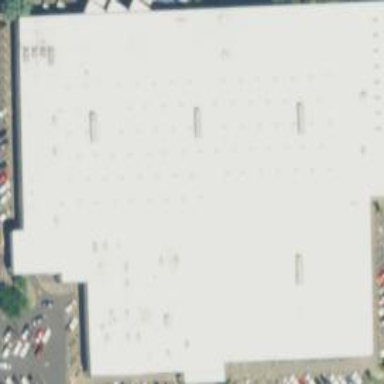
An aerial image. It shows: Supermarket building.